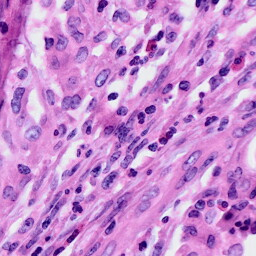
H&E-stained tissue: Cervix